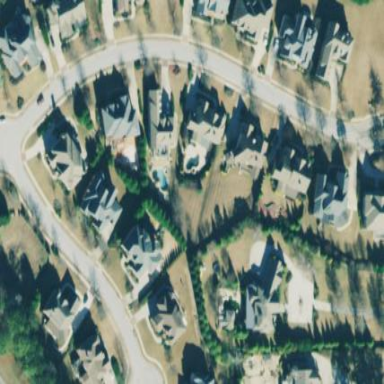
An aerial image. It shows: Residential area within neighborhood.